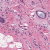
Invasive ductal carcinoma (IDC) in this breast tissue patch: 0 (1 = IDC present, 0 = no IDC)